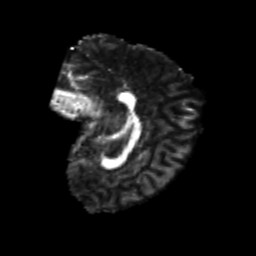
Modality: FA
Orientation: sagittal
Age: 23
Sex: female
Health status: healthy
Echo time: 0.074 s